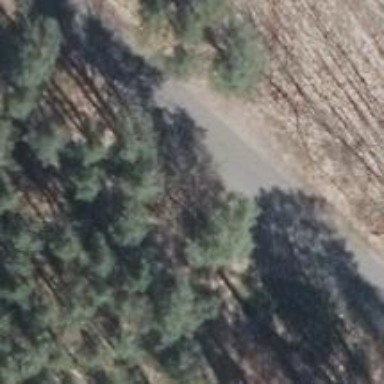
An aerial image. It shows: Unclassified road with asphalt surface.